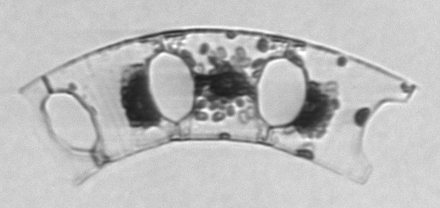
Label: Eucampia